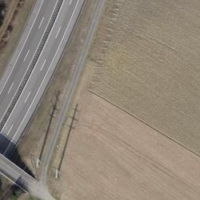
EUNIS habitat code: 57
Species observed at this site:
Pseudochorthippus parallelus